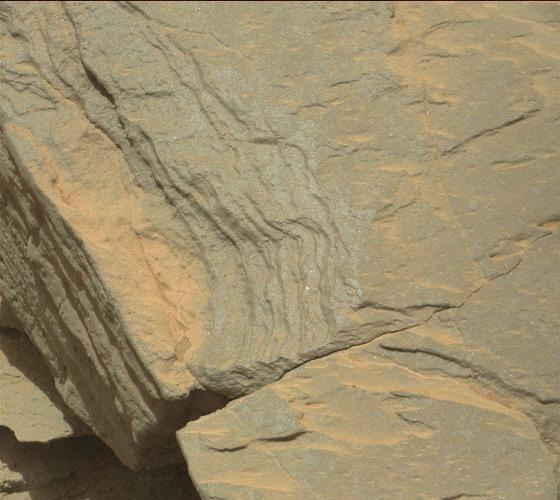
Terrain classes present: Bedrock, Shadow